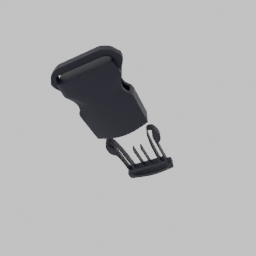
Label: mechanical